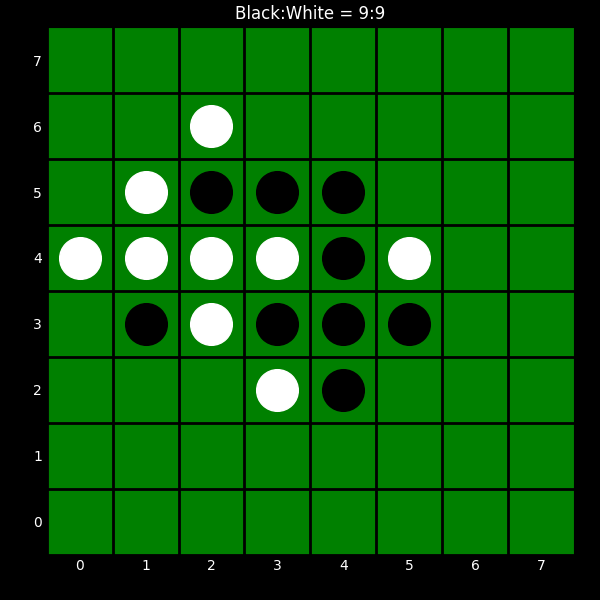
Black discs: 9
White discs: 9